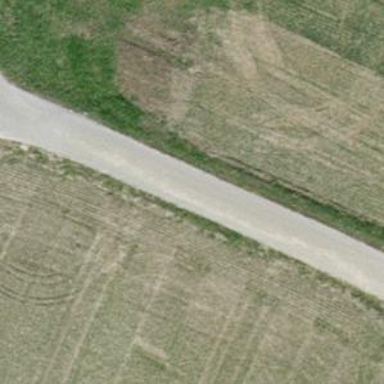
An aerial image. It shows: Track with grade 1 quality.